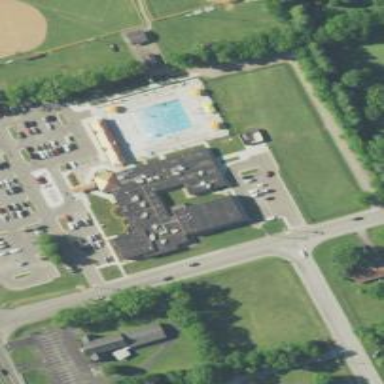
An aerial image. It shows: Community center building.